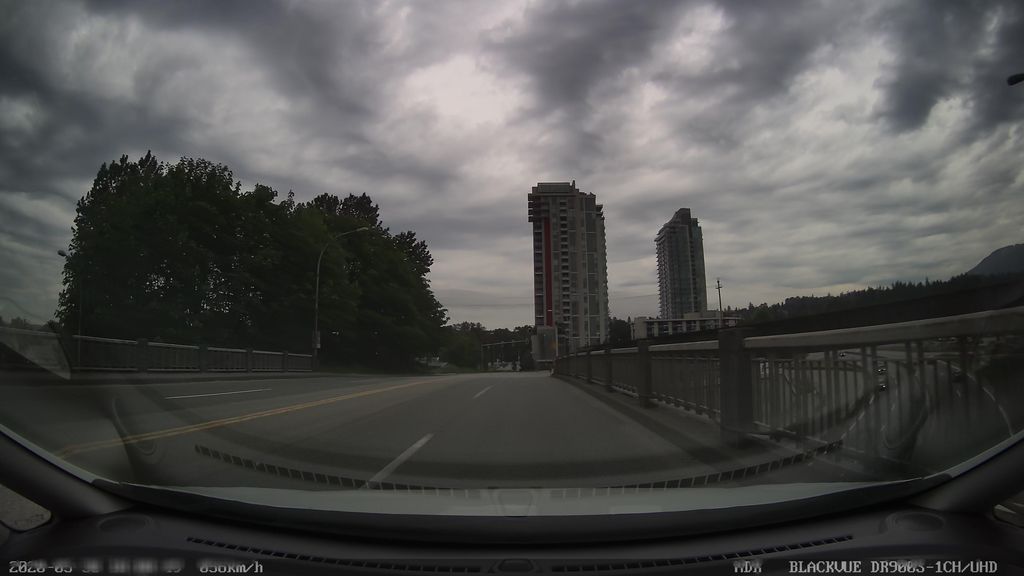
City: vancouver